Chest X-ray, PA view. Patient: 48 years old, sex F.
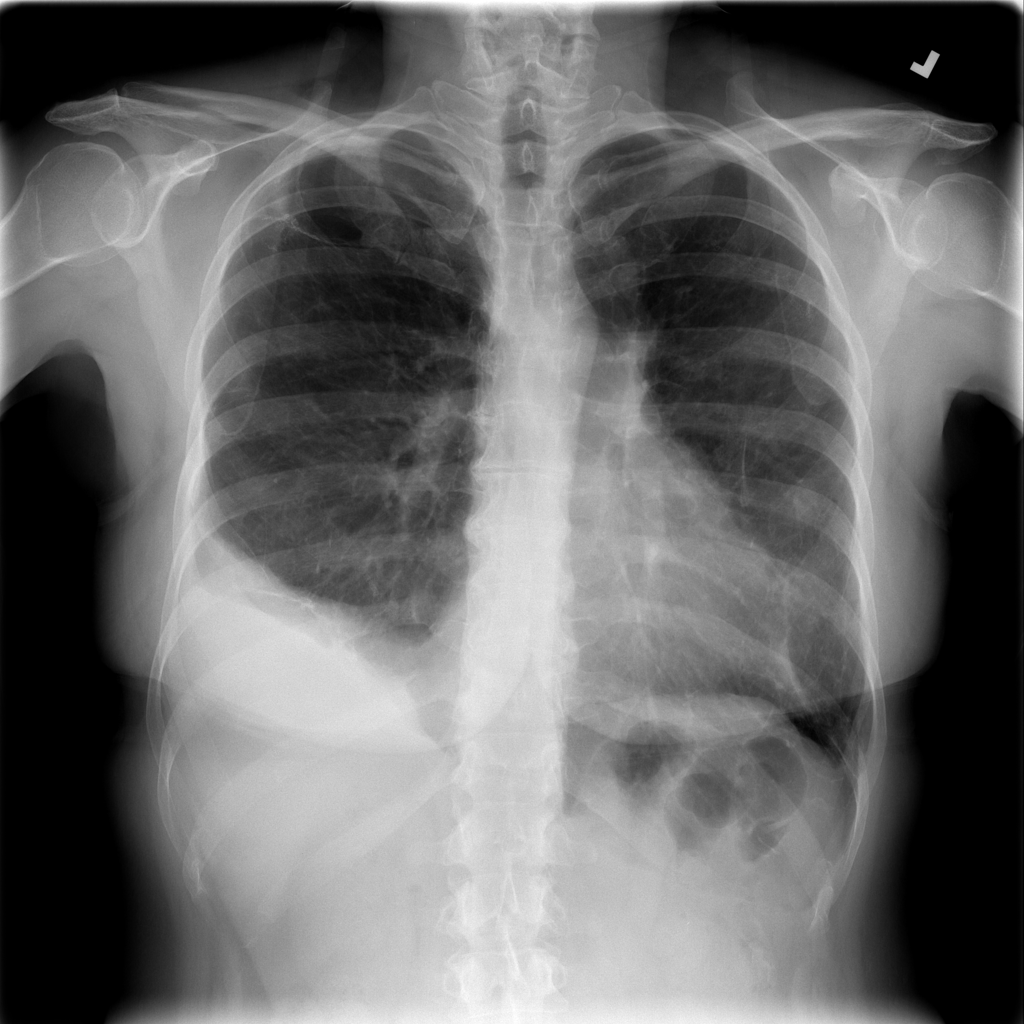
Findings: Effusion, Fibrosis, Pneumothorax